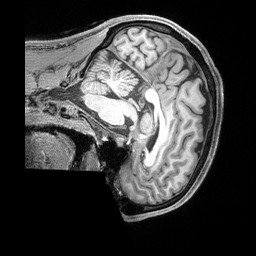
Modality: T1w
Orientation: sagittal
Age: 32
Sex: male
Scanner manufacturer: siemens
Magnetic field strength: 3 T
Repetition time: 2.4 s
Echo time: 0.00215 s